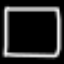
Label: square